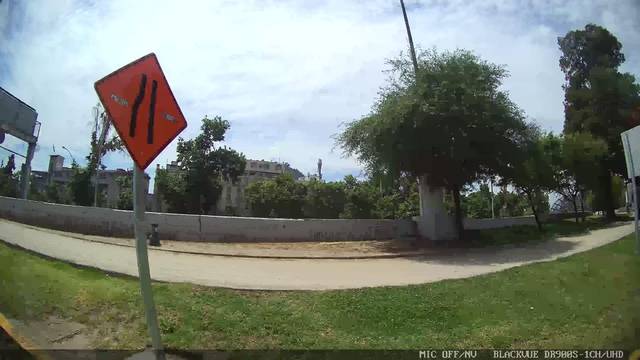
Region: Chile
Coordinates: -33.437, -70.634